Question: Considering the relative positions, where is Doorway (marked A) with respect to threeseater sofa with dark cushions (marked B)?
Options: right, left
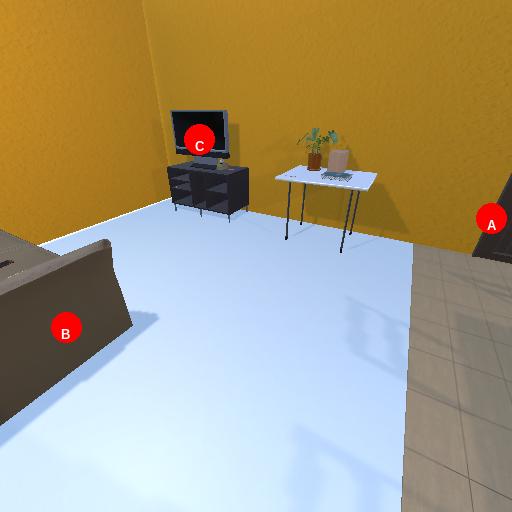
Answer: right